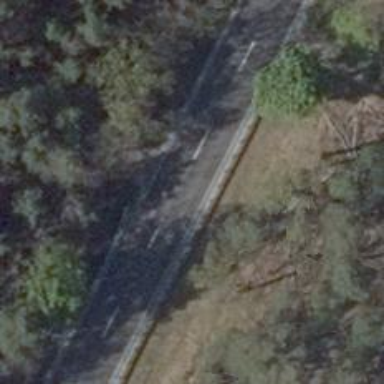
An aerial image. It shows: Primary road with asphalt surface.